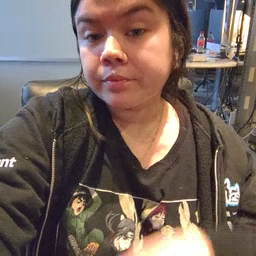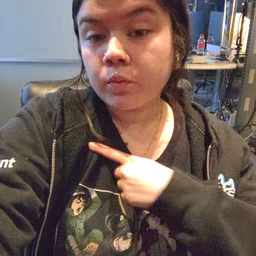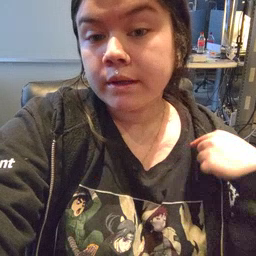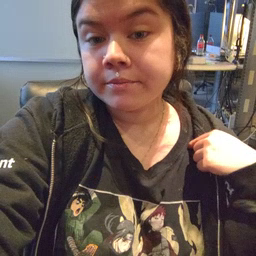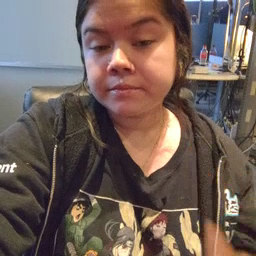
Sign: weus